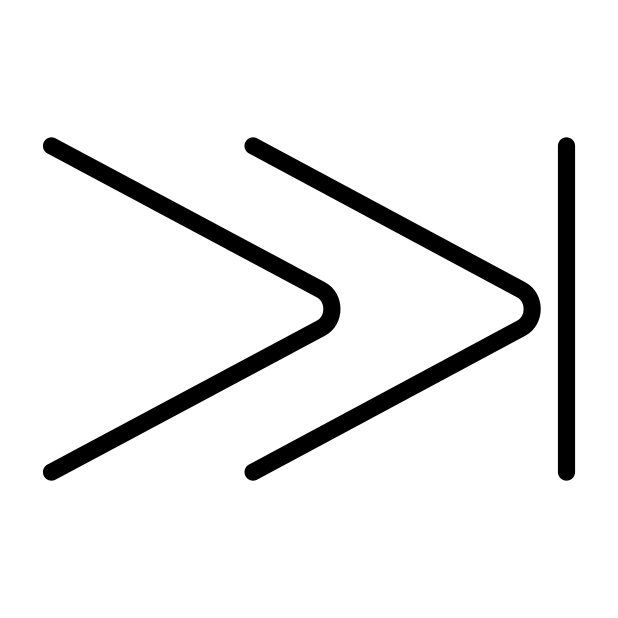
next track button